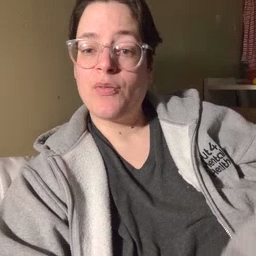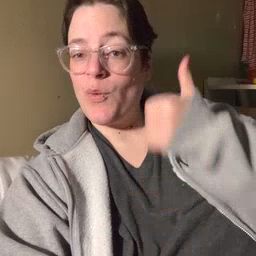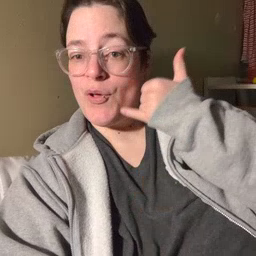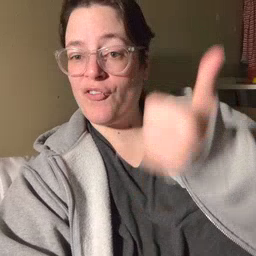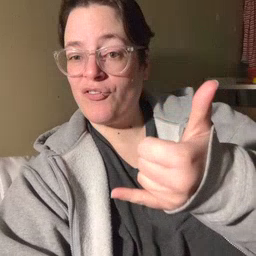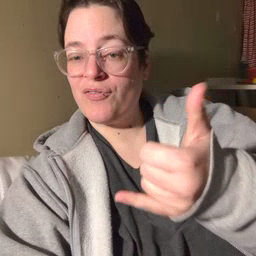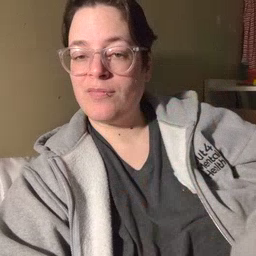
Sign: callonphone